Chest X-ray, PA view. Patient: 39 years old, sex M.
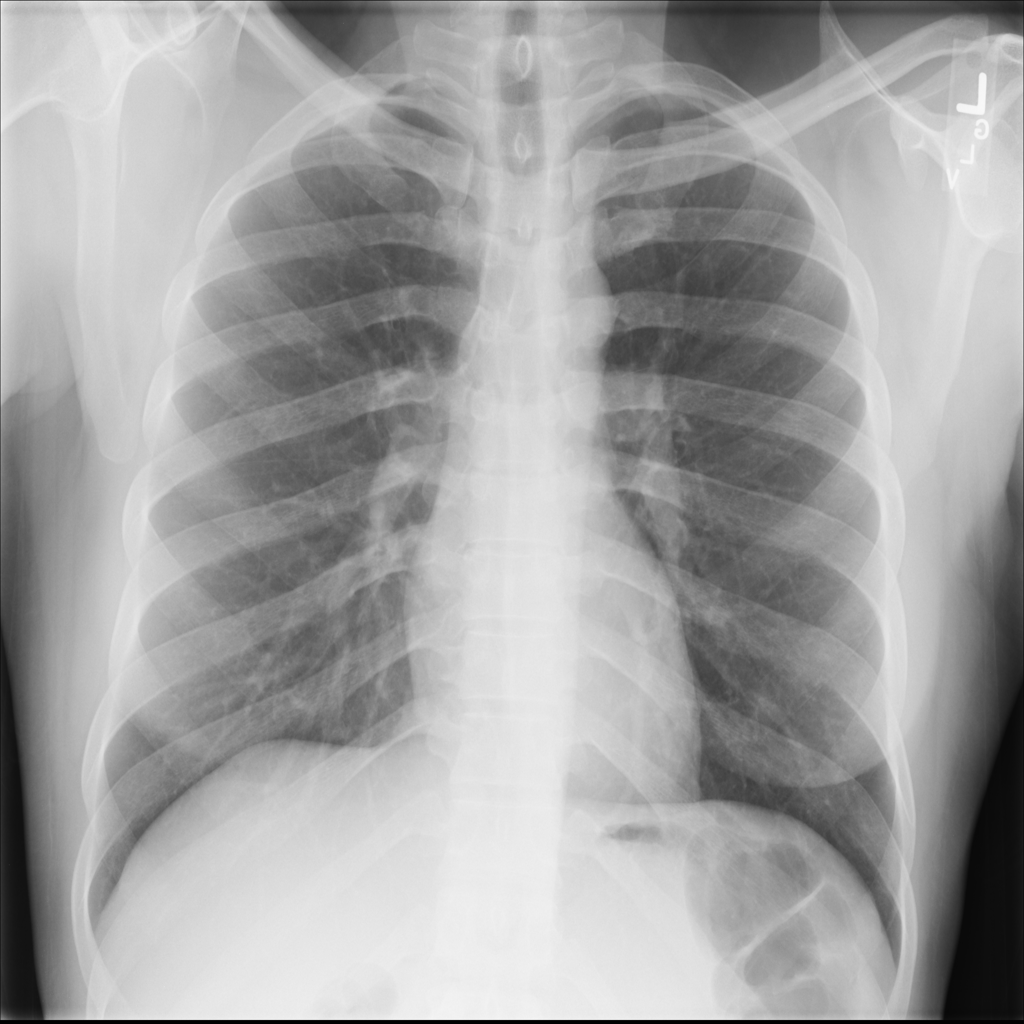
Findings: No Finding